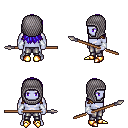
a pixel art fantasy rpg character, male body template, dark elf, purple skin, leather shoulder armor, metal pants, blue unkempt hairstyle, chain hood, white cloth bracers, gold boots, spear, four views (front, back, left, right), 2x2 character sprite sheet, small pixel art, hard edges, no anti-aliasing